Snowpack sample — Buffalo Mountain, Silverthorne, Colorado, USA (1/25/25, 10:11 AM MST)
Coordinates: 39.6222, -106.1139
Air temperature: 22 °F
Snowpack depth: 110 cm
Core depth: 30 cm
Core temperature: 42.8 °F
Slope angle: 12°, slope face: 102°
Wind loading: high
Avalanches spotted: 0
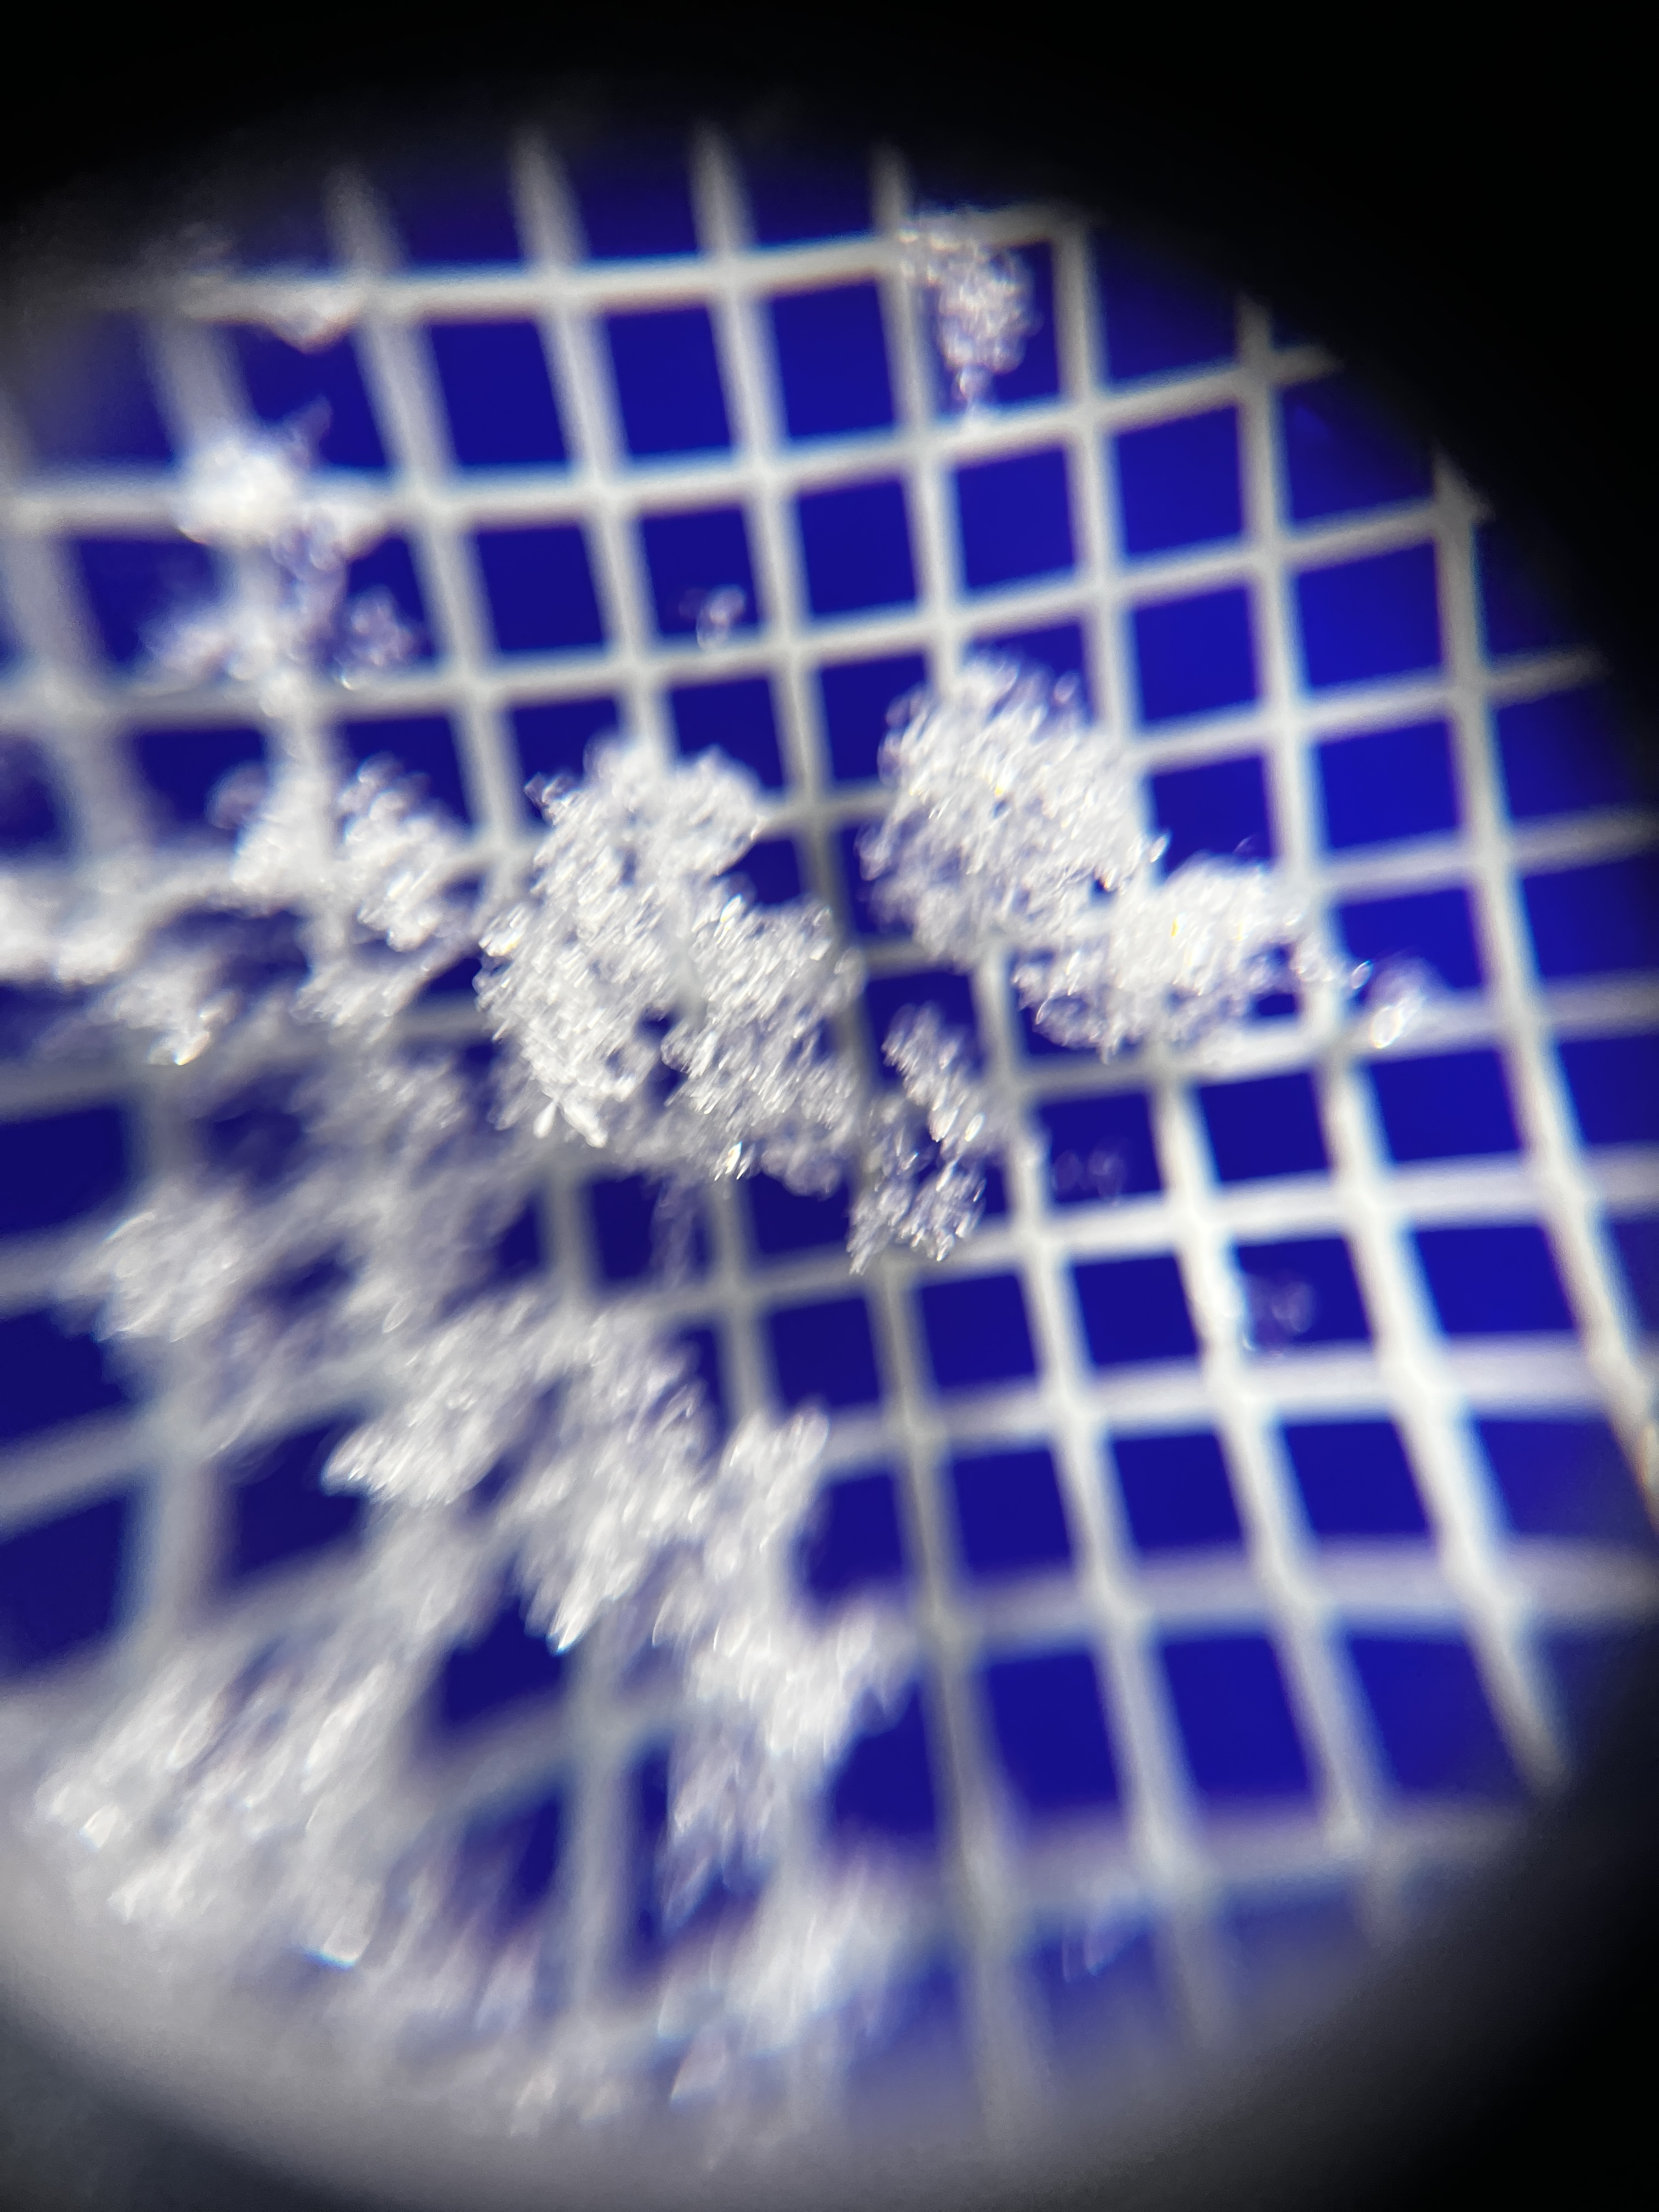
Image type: magnified_profile
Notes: No avalanches nearby, collected on the outskirts of a fire break 15 meters from the treeline, on way to Buffalo and Red Mountain